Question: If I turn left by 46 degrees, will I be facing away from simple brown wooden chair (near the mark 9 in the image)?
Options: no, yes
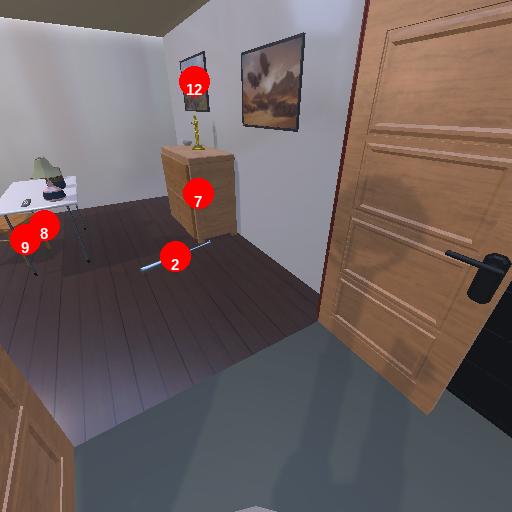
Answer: no